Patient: sex M, age 65
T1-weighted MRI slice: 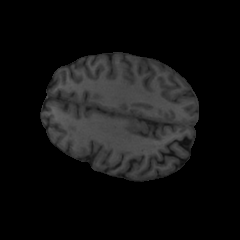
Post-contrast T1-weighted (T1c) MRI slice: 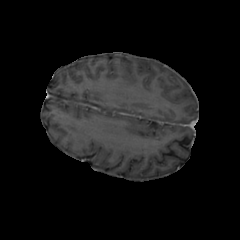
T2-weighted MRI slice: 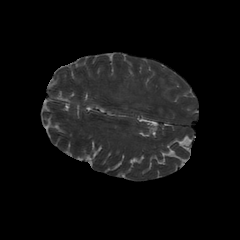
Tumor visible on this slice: no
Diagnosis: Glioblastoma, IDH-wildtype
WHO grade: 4